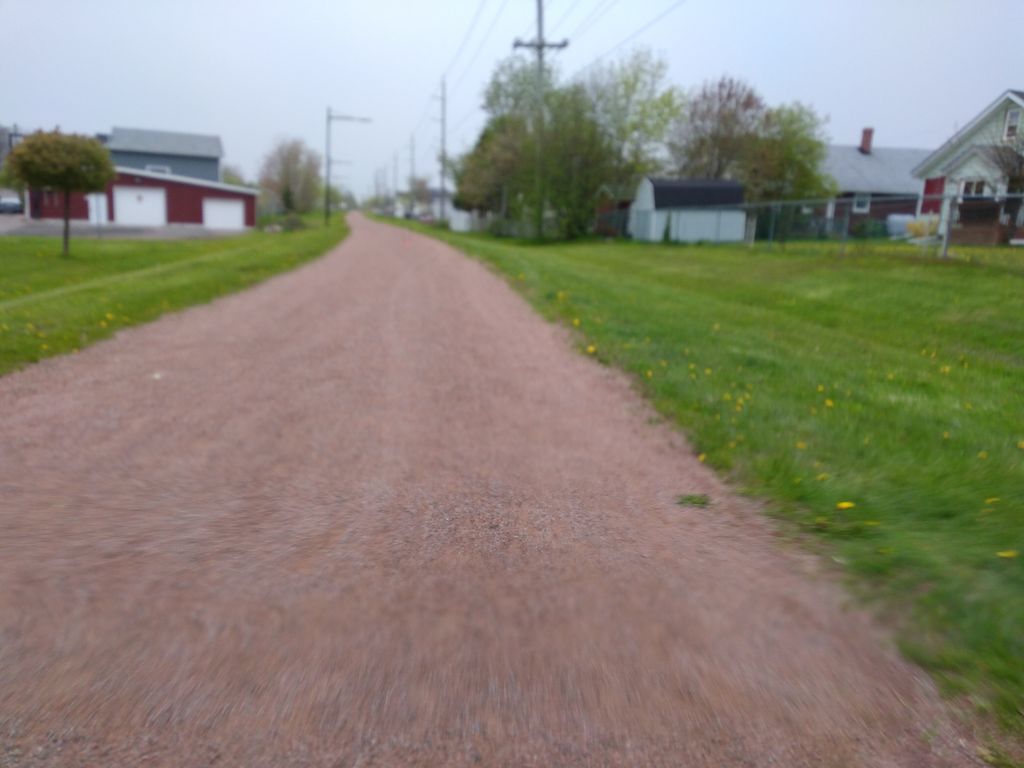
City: charlottetown